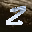
Label: 2